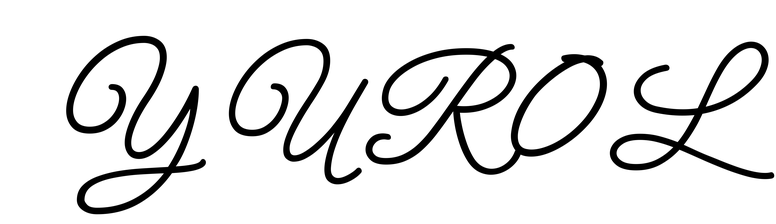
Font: MeowScript-Regular